Chest X-ray. View position: AP
Patient age: 32
Patient sex: M
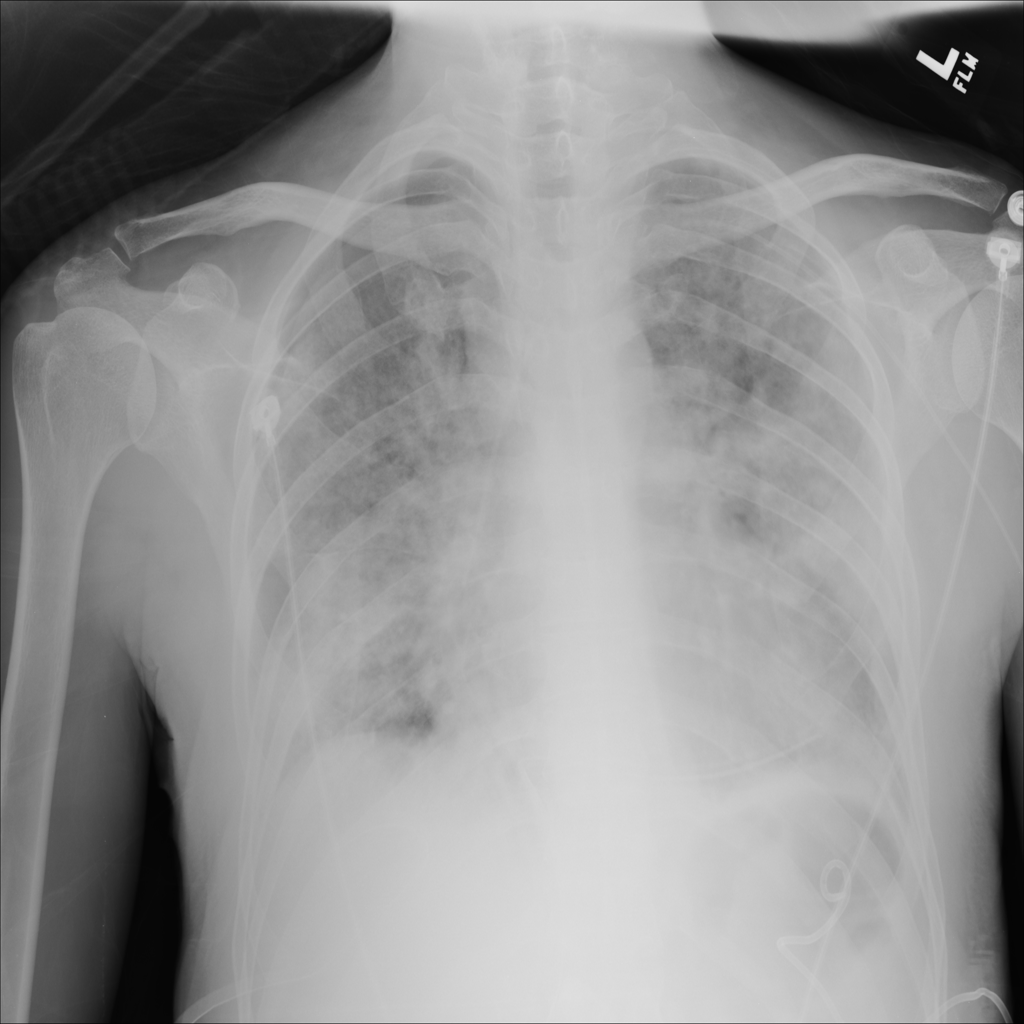
Finding: Pneumothorax